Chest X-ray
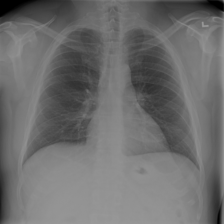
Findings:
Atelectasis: negative
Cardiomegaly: negative
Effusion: negative
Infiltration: negative
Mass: negative
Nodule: negative
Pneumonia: negative
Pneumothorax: negative
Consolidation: negative
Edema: negative
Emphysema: negative
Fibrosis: negative
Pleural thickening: negative
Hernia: negative